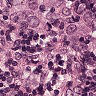
Metastatic tissue present: yes